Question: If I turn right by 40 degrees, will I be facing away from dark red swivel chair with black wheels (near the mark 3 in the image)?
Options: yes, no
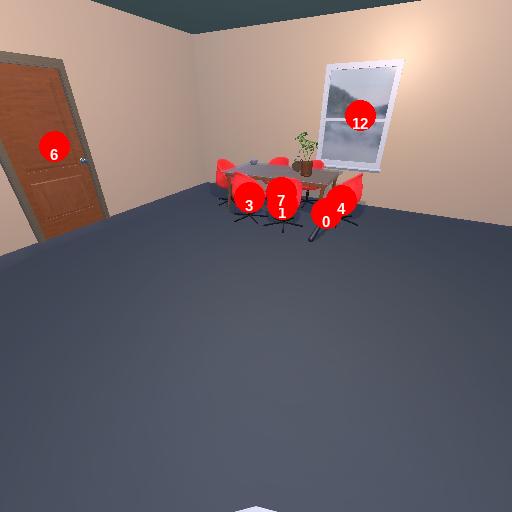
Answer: yes